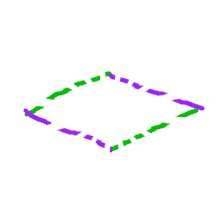
Shape: rhombus